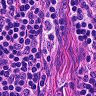
Metastatic tissue present: no